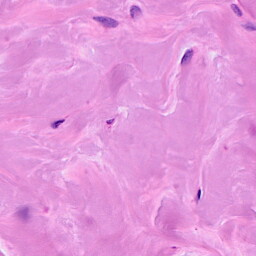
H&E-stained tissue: Breast